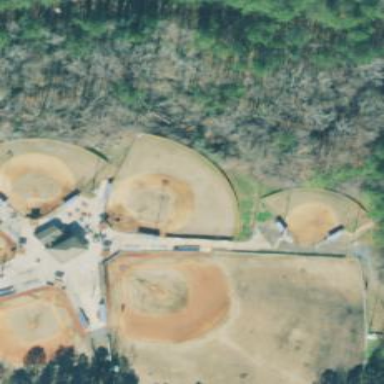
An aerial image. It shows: Baseball pitch for leisure land activities.